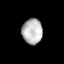
Tissue: prostate
Cell type: Epithelial cells
Senescence score: 0.3131
Nuclear area (px): 508
Mean DAPI intensity: 183.185